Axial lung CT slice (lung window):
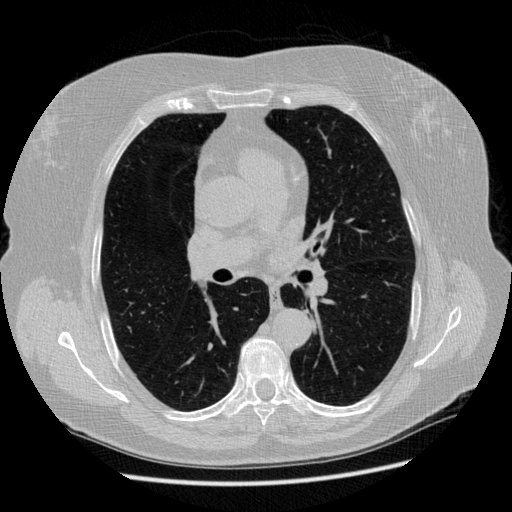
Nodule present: no